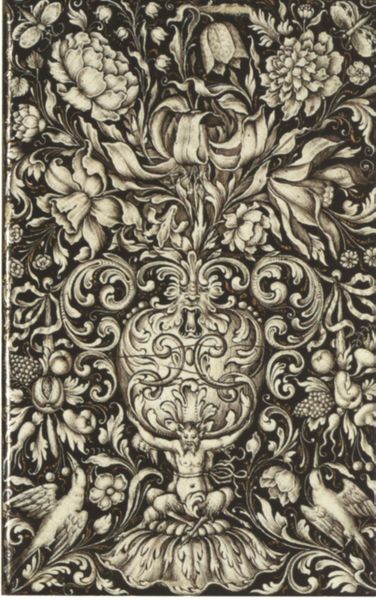
Titel: Tafel mit Blumenmotiven
Institution: Florenz, Bargello
Schlagwörter: blätter, mann, blume, blumen, braun, weiss, blüten, obst, rose, muster, ornament, bart, barock, vögel, kelch, pflanzen, früchte, ranken, trauben, vase, äpfel, holzschnitt, floral, symetrie, beeren, insekten, lilie, schmetterling, weintrauben, teufel, satyr, löwe, pokal, schmetterlinge, falter, libellen